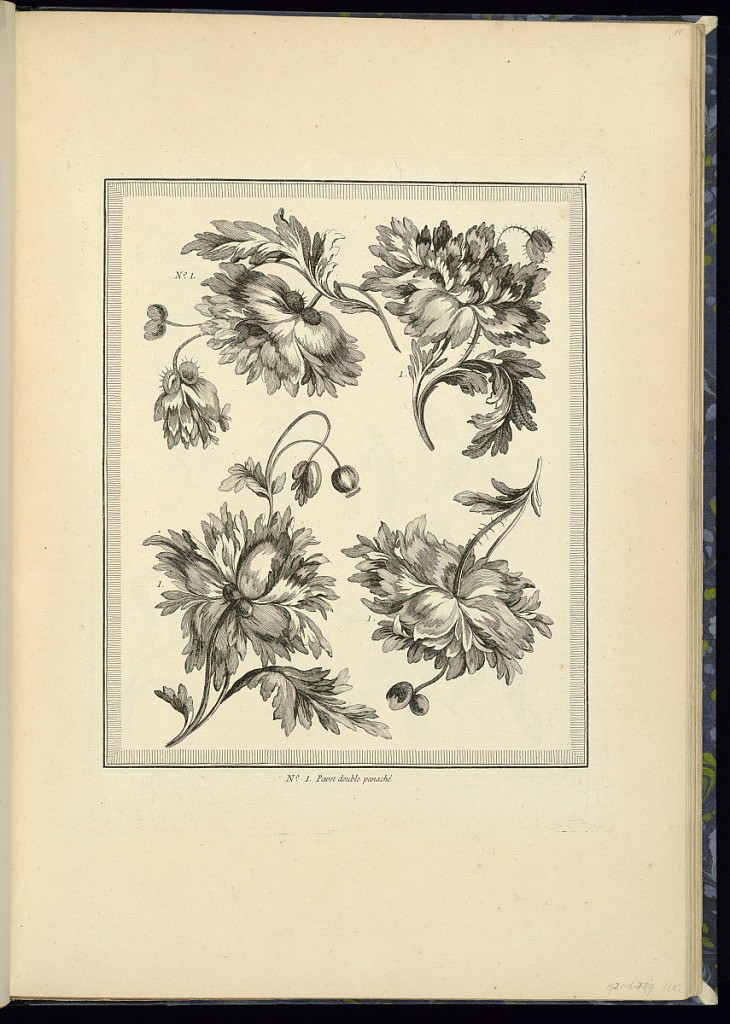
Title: Designs for Flowers: Double Poppies
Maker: Pierre Ranson, French, 1736–1786
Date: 1778
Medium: Etching on laid paper
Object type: Print
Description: Designs for flowers with their leaves, numbered with a legend below: double poppies. The plate is numbered.